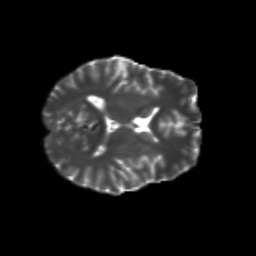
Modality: T2w
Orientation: axial
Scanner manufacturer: siemens
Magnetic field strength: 3 T
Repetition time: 9.2 s
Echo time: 0.084 s